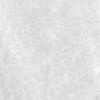
Label: no_change